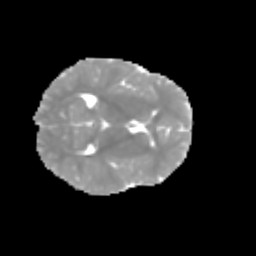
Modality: MD
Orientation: axial
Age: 8
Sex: female
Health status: healthy